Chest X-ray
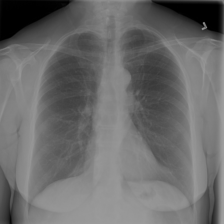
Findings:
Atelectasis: negative
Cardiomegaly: negative
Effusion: negative
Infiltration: negative
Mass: negative
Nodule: negative
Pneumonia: negative
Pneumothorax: negative
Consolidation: negative
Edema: negative
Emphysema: negative
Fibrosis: negative
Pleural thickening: negative
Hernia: negative